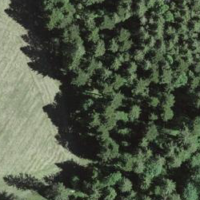
EUNIS habitat code: 43
Species observed at this site:
Lathyrus vernus